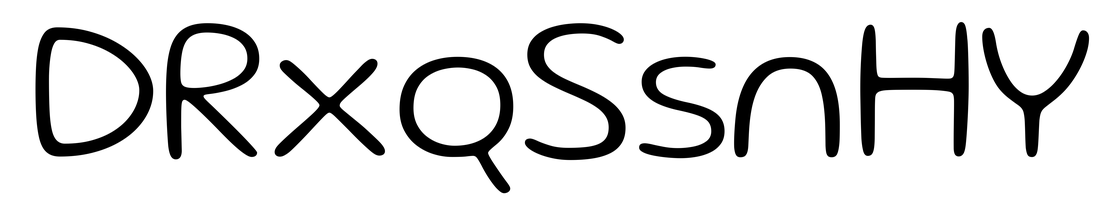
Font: Gluten_ExtraLight